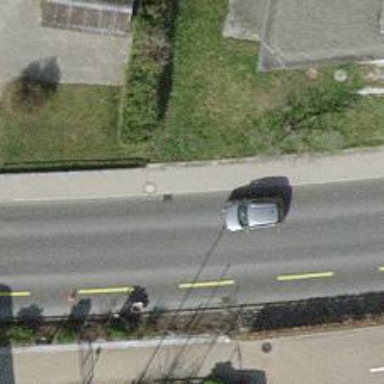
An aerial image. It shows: Sidewalk.